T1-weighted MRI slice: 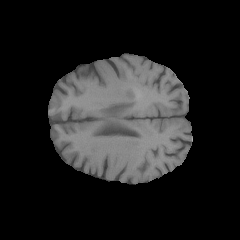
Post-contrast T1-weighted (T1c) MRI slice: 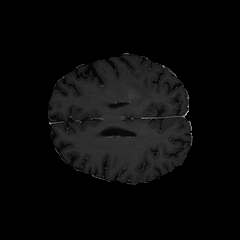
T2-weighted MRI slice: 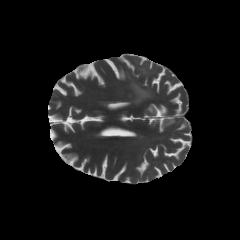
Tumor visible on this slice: yes